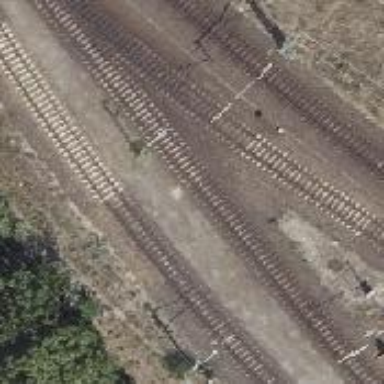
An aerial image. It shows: Railway signal.